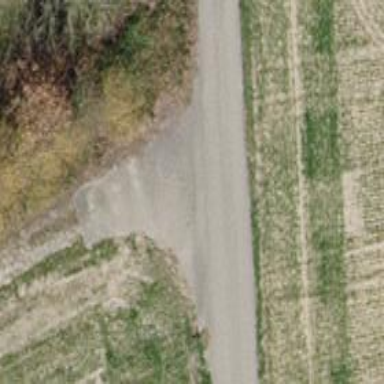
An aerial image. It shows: Asphalt track with grade1 surface.